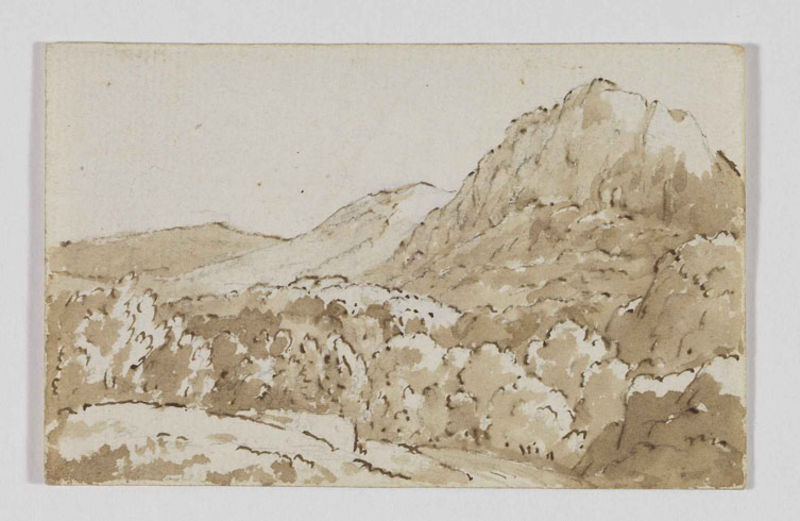
Titel: Konvolut mit 29 Zeichnungen, Blatt 2
Künstler: Friedrich Weinbrenner
Standort: Karlsruhe
Institution: Staatliche Kunsthalle Karlsruhe
Schlagwörter: baum, berg, blätter, dunkel, feder, felsen, gemälde, himmel, laub, schatten, wasser, weiß, wolken, aquarell, bäume, cezanne, gelb, landschaft, ocker, braun, frankreich, grau, hell, hintergrund, licht, schwarz, skizze, straße, zeichnung, ausblick, gras, weg, wiese, beige, alt, rahmen, spitze, stein, steine, feld, felder, ferne, horizont, hügel, natur, strauch, weide, weite, busch, büsche, gebüsch, pfad, sträucher, wiesen, drei, spitzen, blatt, kontrast, tal, wald, schnell, klar, sommer, papier, ruhe, perspektive, studie, berge, dolomiten, fels, flächen, gebirge, gipfel, bergkette, grafik, hecke, schattierung, schattierungen, tag, monochrom, vergilbt, berglandschaft, linien, steil, naiv, wolkenlos, rand, sepia, einfach, langweilig, striche, umriss, foto, panorama, laviert, tusche, wasserfarben, alpen, bergspitze, wälder, kontur, schwarzweiß, leinwand, bleistift, laubbaum, entwurf, frieden, tinte, einfarbig, karg, brauntöne, laubbäume, abstufung, goethe, rötel, bewaldet, lavierung, bräunlich, hügelkette, büttenpapier, federzeichnung, tuschezeichnung, strichzeichnung, öd, bergkuppe, lavur, fad, monchrom, bicolor, we, designo, weg#, beger, straßer, feslwand, tuaxhe, waldfelsen, b'ume, zeichnungberg